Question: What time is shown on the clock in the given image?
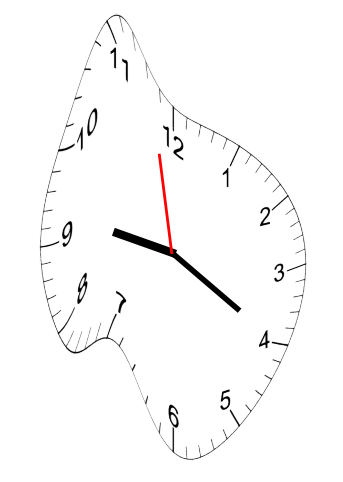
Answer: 09:19:58